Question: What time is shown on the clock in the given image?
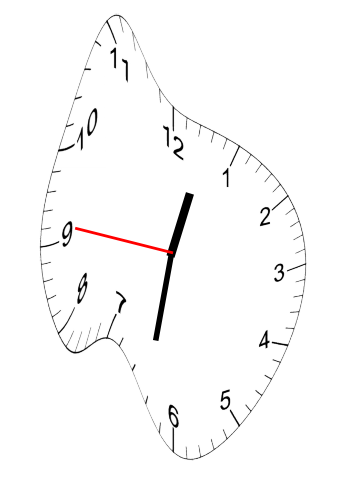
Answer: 12:31:46